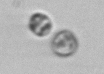
Label: Thalassiosira_sp_aff_mala